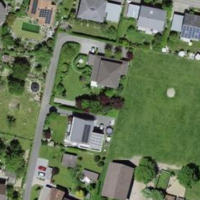
EUNIS habitat code: 54
Species observed at this site:
Vicia sepium